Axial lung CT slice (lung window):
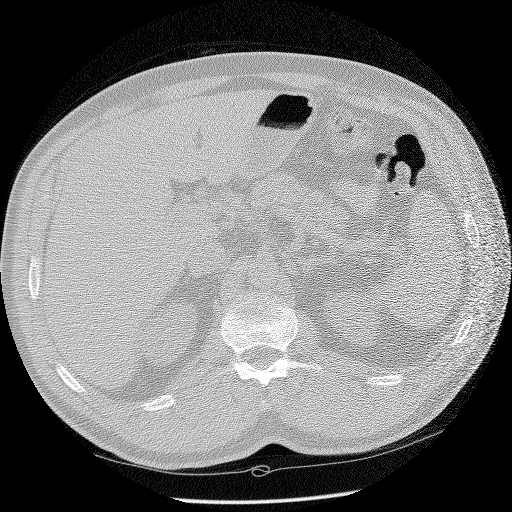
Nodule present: no